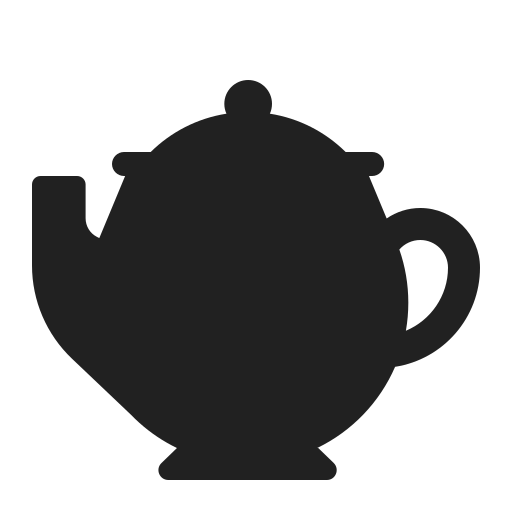
teapot high contrast